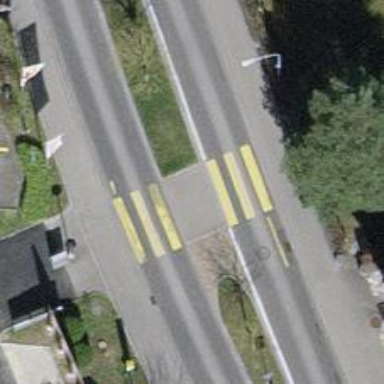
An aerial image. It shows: Uncontrolled zebra crossing with pedestrian island.